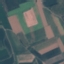
Label: AnnualCrop